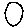
Label: circle